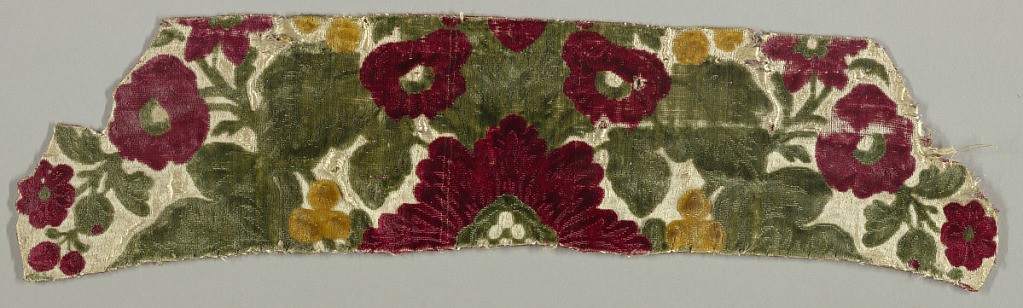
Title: Fragments
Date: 17th century
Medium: silk Technique: cut and uncut, voided supplementary warp pile (ciselé velvet) in a satin weave foundation
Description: Pieces of velvet with flowers in dark red, dark yellow and dark green on white gound.